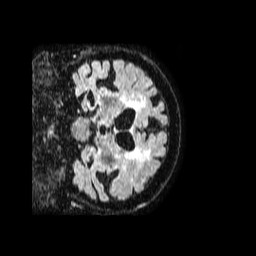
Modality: FLAIR
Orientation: coronal
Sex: female
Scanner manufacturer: philips
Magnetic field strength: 1.5 T
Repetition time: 4.8 s
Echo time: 0.3 s